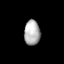
Tissue: lung
Cell type: Epithelial cells
Senescence score: 0.1781
Nuclear area (px): 391
Mean DAPI intensity: 175.238